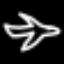
Label: airplane